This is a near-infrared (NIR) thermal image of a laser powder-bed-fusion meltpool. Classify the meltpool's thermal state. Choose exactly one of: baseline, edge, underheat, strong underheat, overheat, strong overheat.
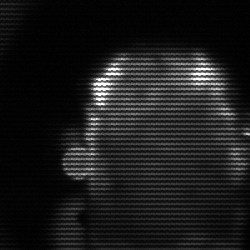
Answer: baseline